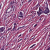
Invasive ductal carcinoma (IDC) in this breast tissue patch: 1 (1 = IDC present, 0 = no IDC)